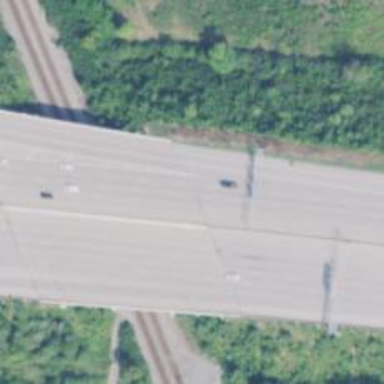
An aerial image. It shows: Motorway.